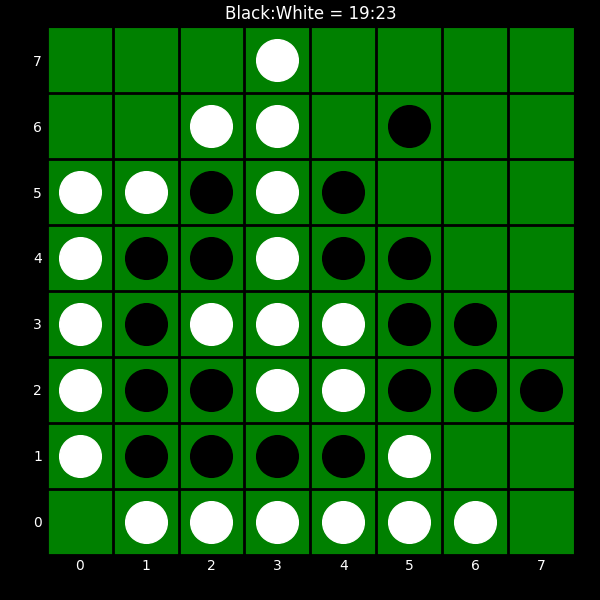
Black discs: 19
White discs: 23